Milling tool wear sample.
Tool blade image: 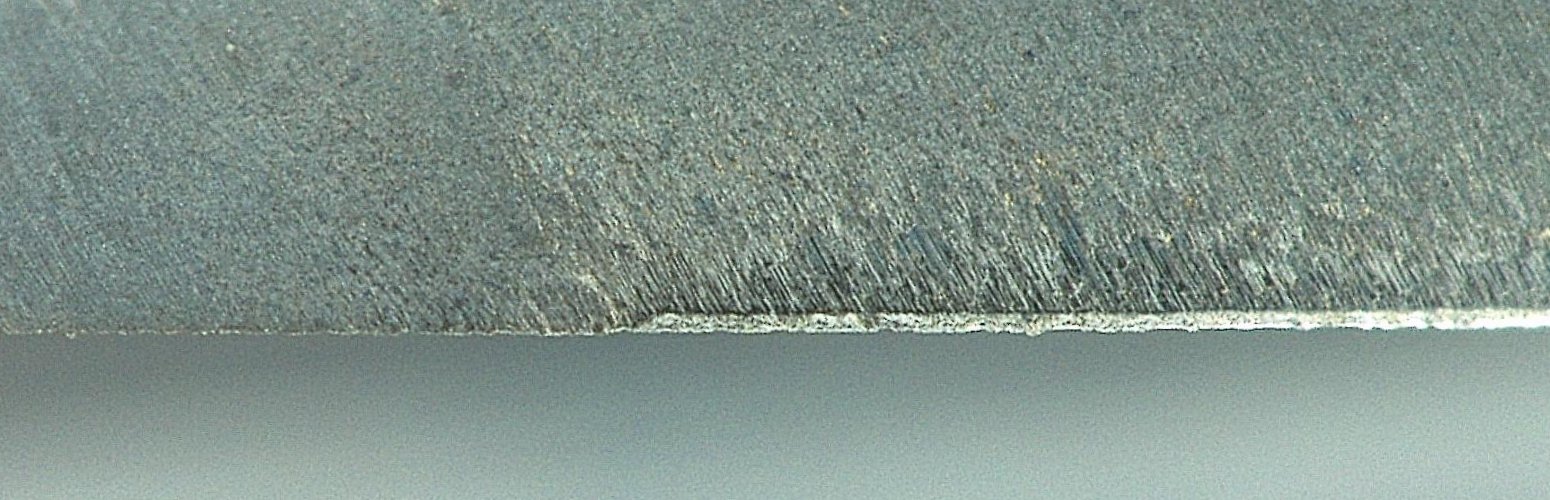
Chip image: 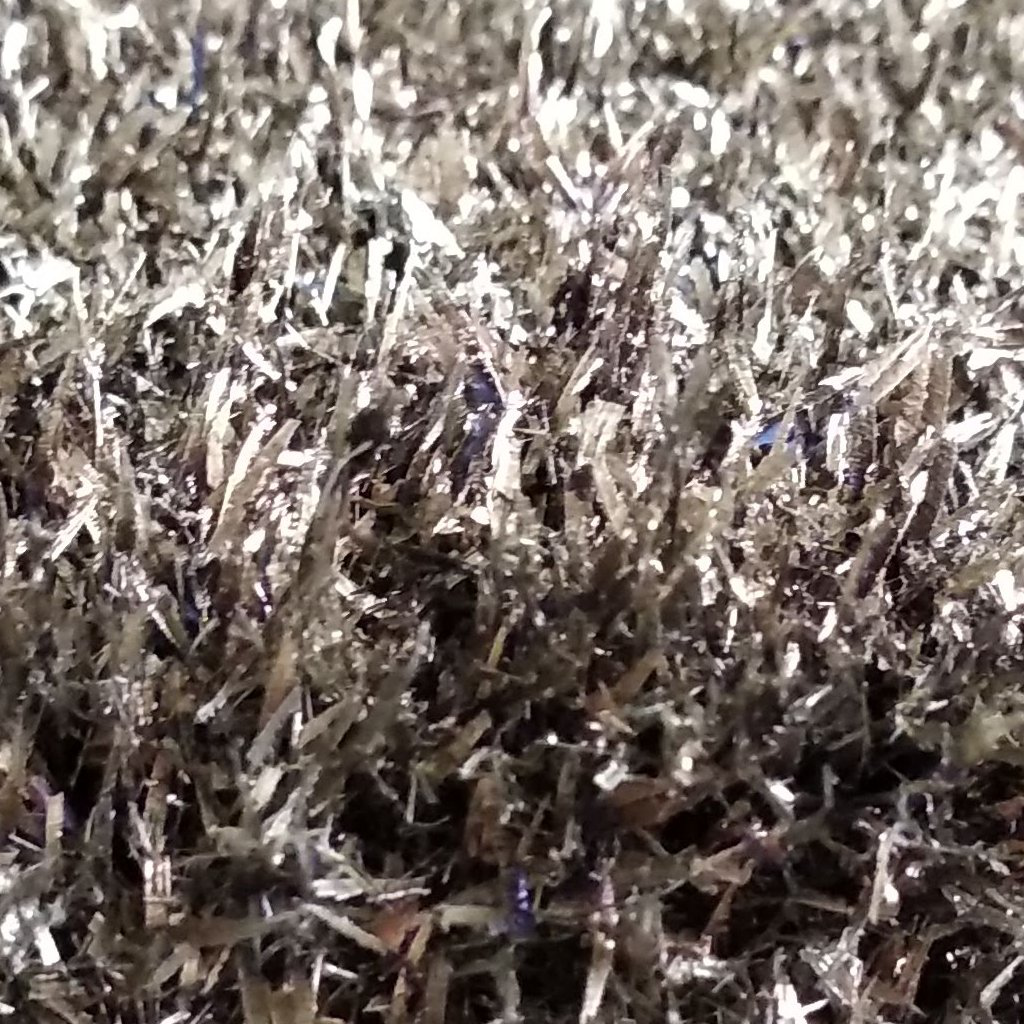
Workpiece image: 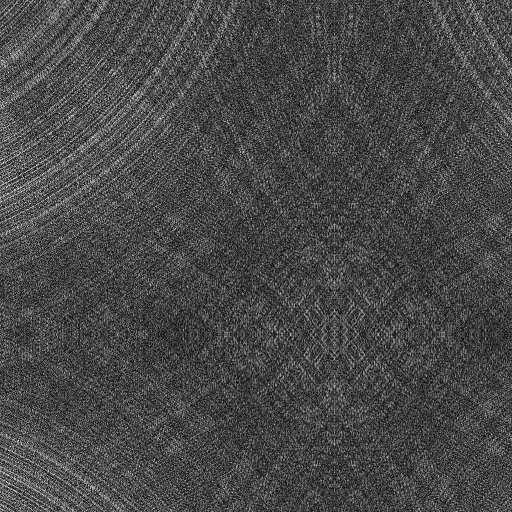
Tool wear state: sharp
Gaps: 10.67
Flank wear: 49.51
Overhang: 7.89
Force-signal Mel-spectrograms (X, Y, Z axes): 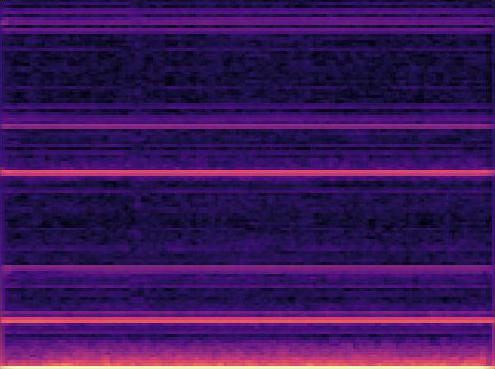 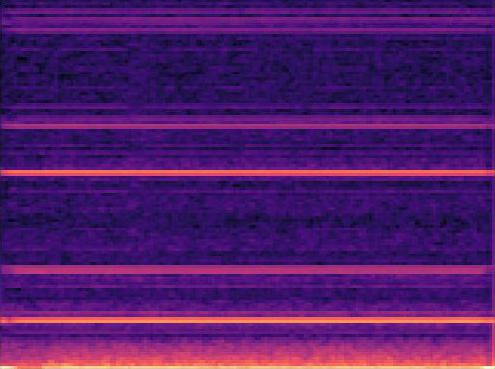 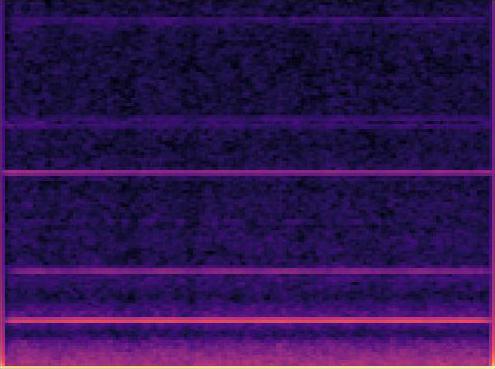
Force-signal scalograms (X, Y, Z axes): 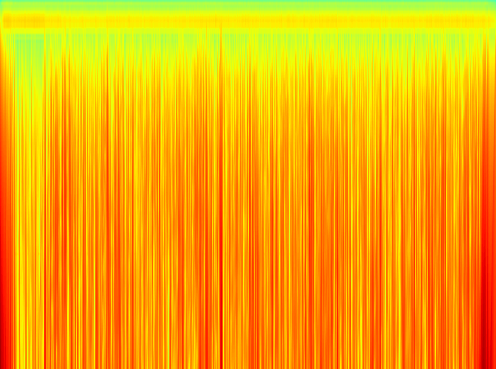 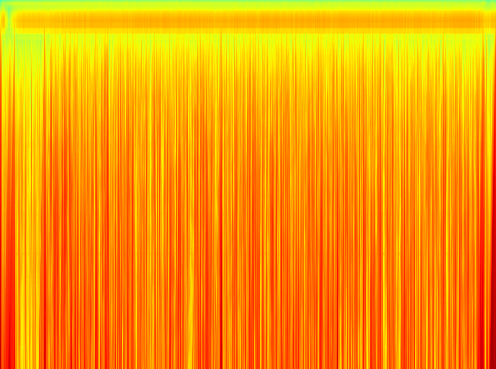 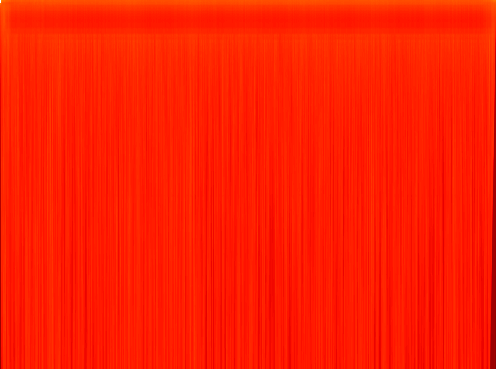
Force phase: initial_break_in_wear